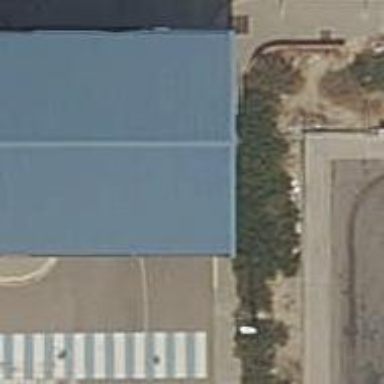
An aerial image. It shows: Lift gate barrier.